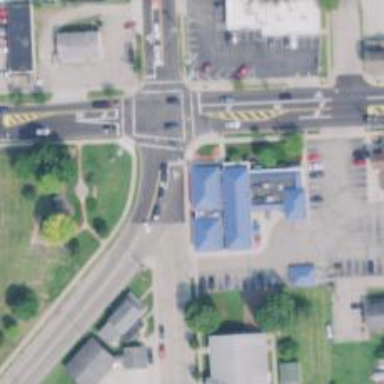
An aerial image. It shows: Post office.